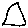
Label: triangle